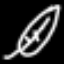
Label: leaf